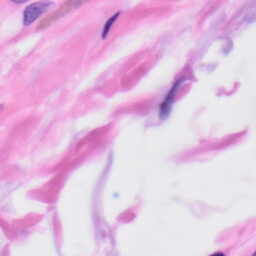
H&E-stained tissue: Skin